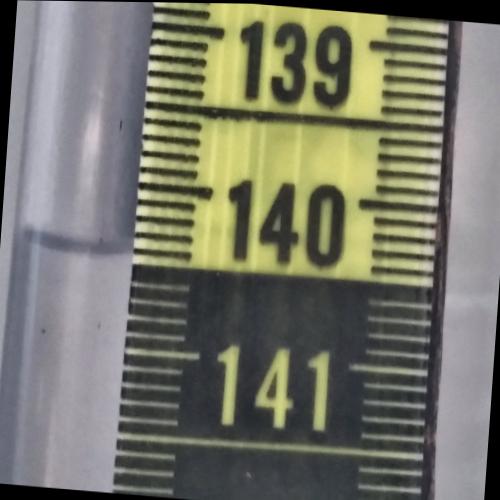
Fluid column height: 140.4 cm